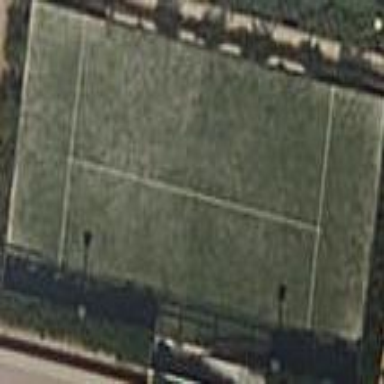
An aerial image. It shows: Tennis court on the leisure land pitch.